Question: I'm working on putting a personal website together, however I'm now stuck on trying to position my social media icons to align up within my header. See below on what I have atm:

The text and the facebook icon are aligned along the bottom of my header, however I want to position the text across the middle of the header and the space between the top and bottom of the icon to be the same so that it appears in the centre. Can anyone help me with this?
Thank you
Forgot to add code, a bit messy at the moment:
'''
<!DOCTYPE HTML PUBLIC "-//W3C//DTD HTML 4.01//EN" "http://www.w3.org/TR/html4/strict.dtd">
<html>
<head>
<meta http-equiv="Content-Type" content="text/html;charset=iso-8859-1"/>
<title> Chilun</title>
<link rel="shortcut icon" href="favicon.ico" type="image/x-icon"/>
<style type="text/css">
@font-face /* support for browsers & IE v10 onwards*/
{font-family:homefont; src: url("Juice.ttf");}
{font-family:headerfont; src: url("playball.ttf");}
body {background:url('img/mybackground1.jpg') no-repeat center center fixed;}
<!-- Make Header Sticky -->
#header_container {background:#00E5EE; border:0px solid #666; height:60px; left:0; position:fixed; width:100%; top:0;}
#header{line-height:60px; margin:0 auto; width:940px; text-align:center;display:inline-block; float:right; padding:15px;}
#wrapper{width:900px;margin:0 auto;}
a{color:#444;}
.logo{margin-left:600px;margin-top:100px;background:#fff;padding:10px;}
.bigtitle{font-family: homefont; font-size:100px; color:#FF0000; text-transform:uppercase; text-align:center; margin-top:200px;}
.header{font-family: headerfont; font-size:20px; color:#FFFFFF; text-align: left; font-style:italic;}
</style>
</head>
<body>
<div id="header_container">
<div id="header"><p class="header"> Follow me on: <a style="padding:5; margin:0; href="https://www.facebook.com/chilunliuTheBOSSE"; View my Facebook Profile</a><img src="/img/facebook-lnk.gif" width="40" height="40"></div></p>
</div>
<div id="wrapper">
<h1 class="bigtitle"> Chilun Liu</h1>
</div>
</body>
</html>
'''
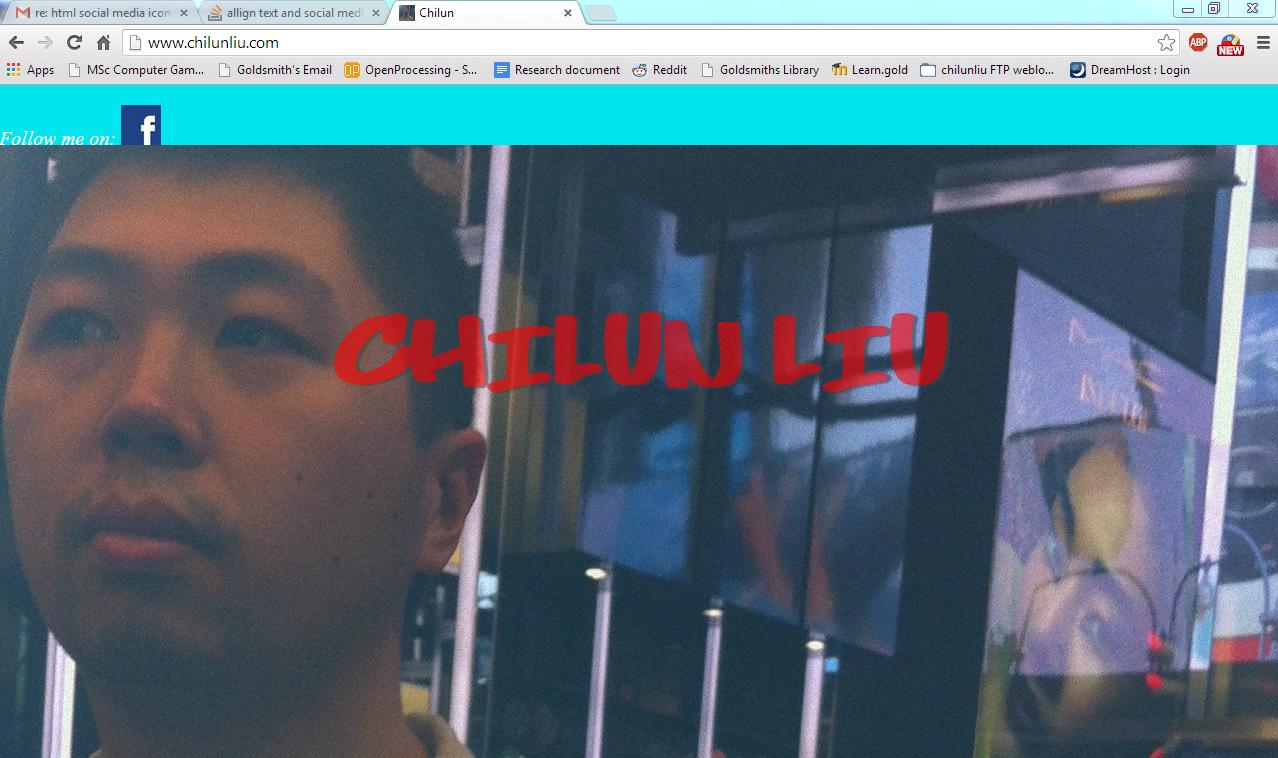
Answer: In css, select the divs containing the icon and text (i.e. div.facebookicon) and use the standard css format for them ( facebookicon.div {--css here--}. Use the command text-align:center; to center them laterally. Next, fool around with the padding and margins (i.e. padding:10px;) to get the desired effect vertically. (centering it midway up the header)
Edit: I noticed that you used text-align:left;.. this is why it is being shoved over to the left like that. You could additionally try something like this:
'''
.className{
width:300px;
height:200px;
position:absolute;
left:50%;
top:50%;
margin:-100px 0 0 -150px;
}
'''
(experiment with the specifics)